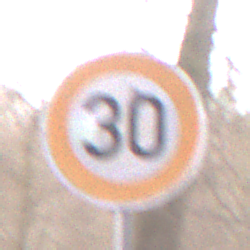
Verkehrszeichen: Geschwindigkeit30
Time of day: MorningAfternoon
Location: Outdoor (Nature)
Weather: Overcast
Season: Autumn
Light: Natural